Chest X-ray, AP view. Patient: 35 years old, sex F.
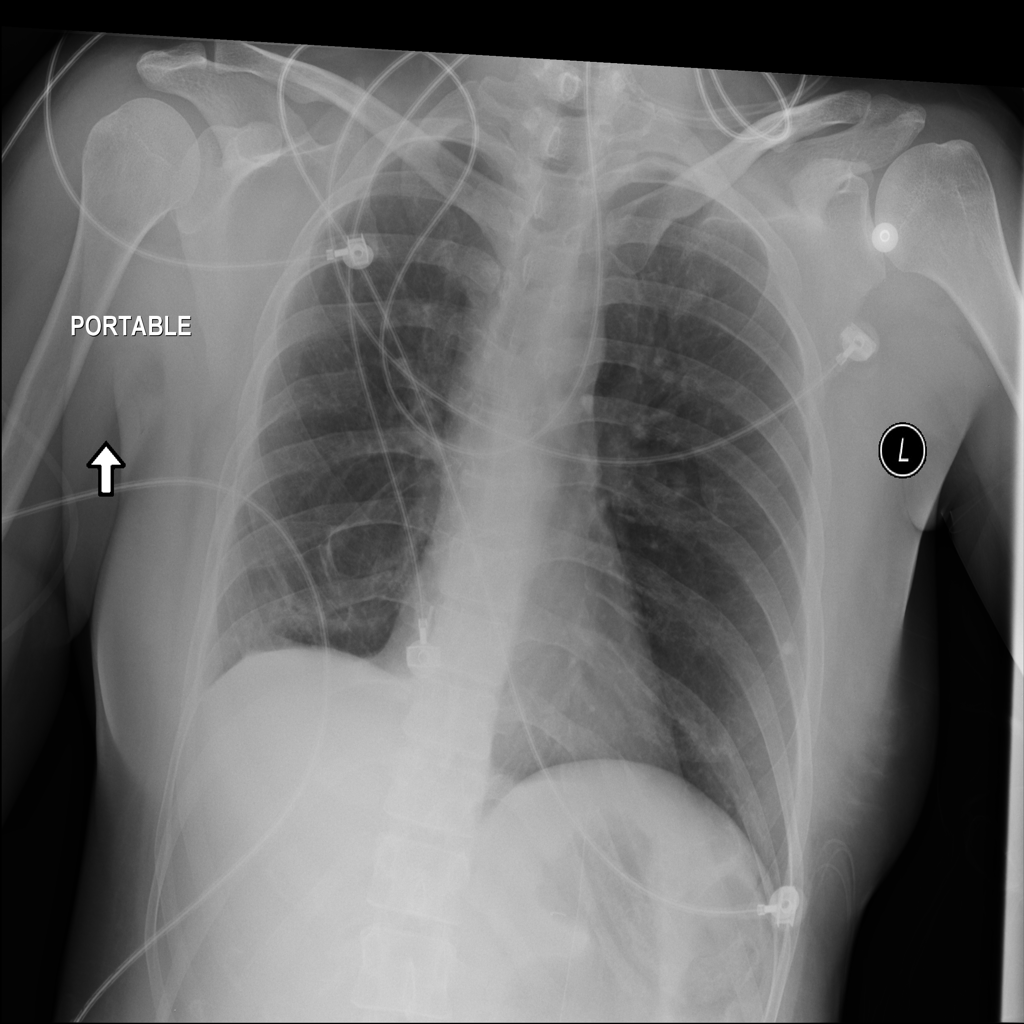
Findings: No Finding